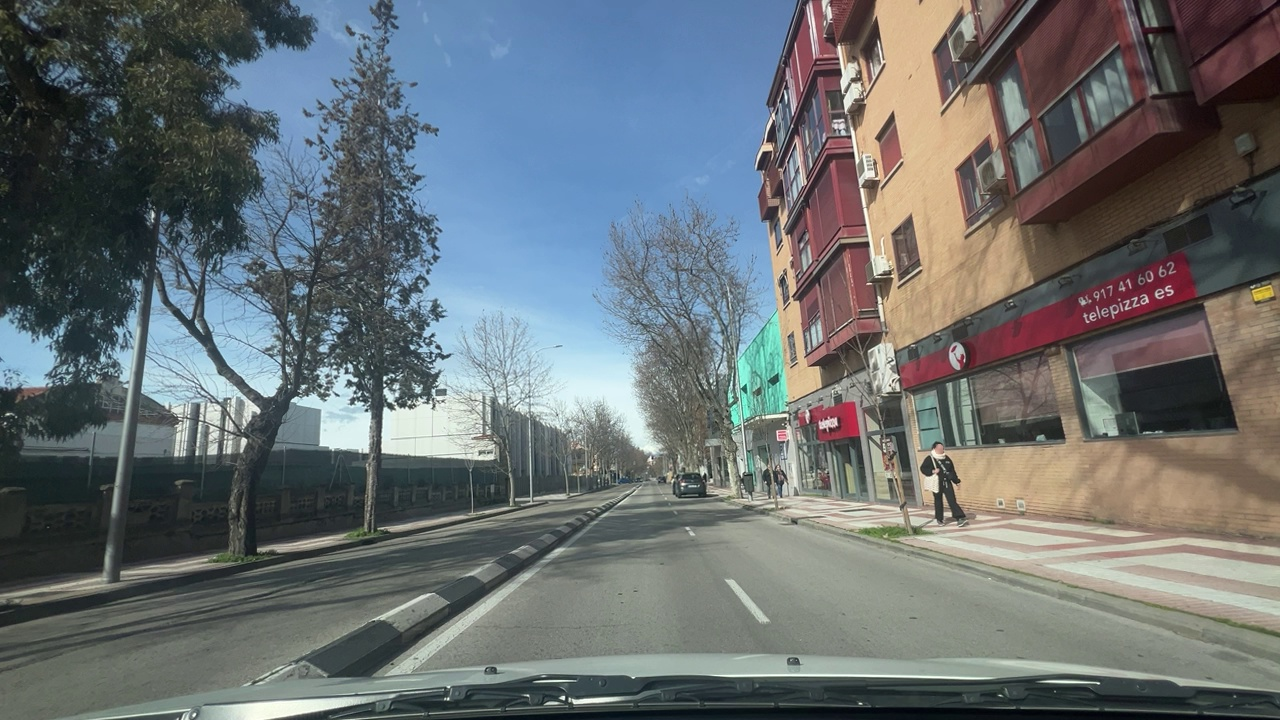
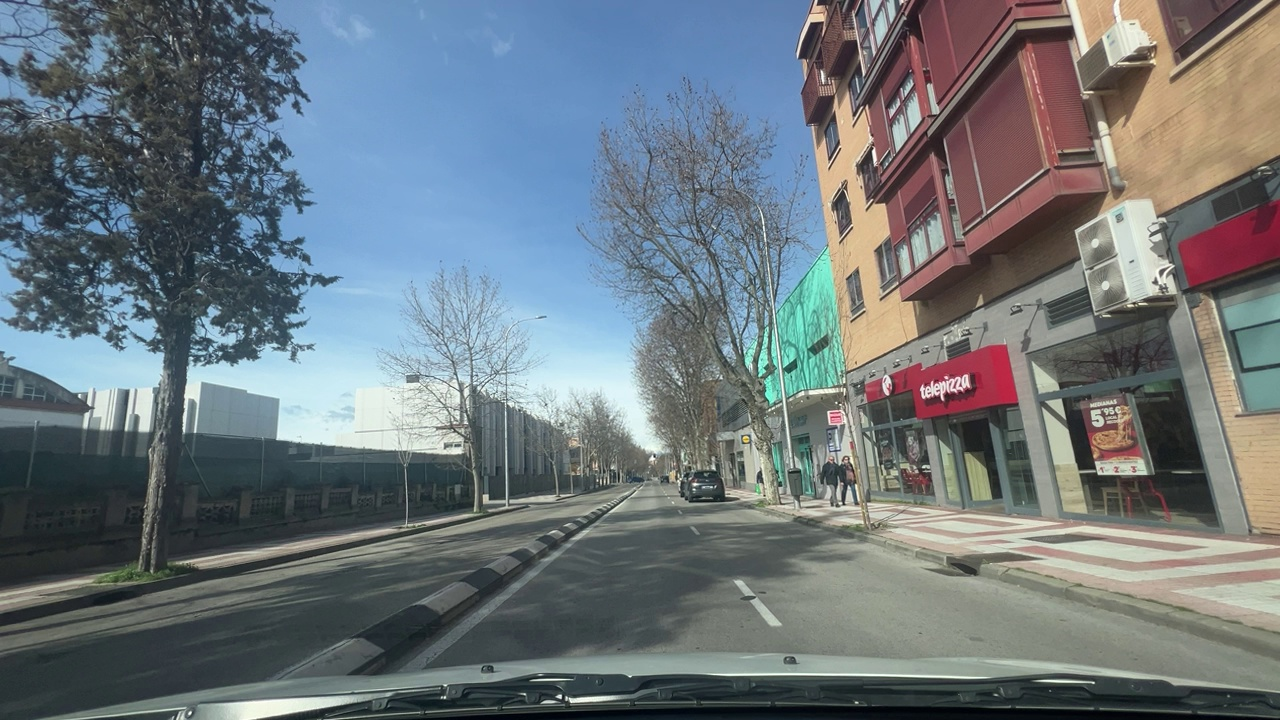
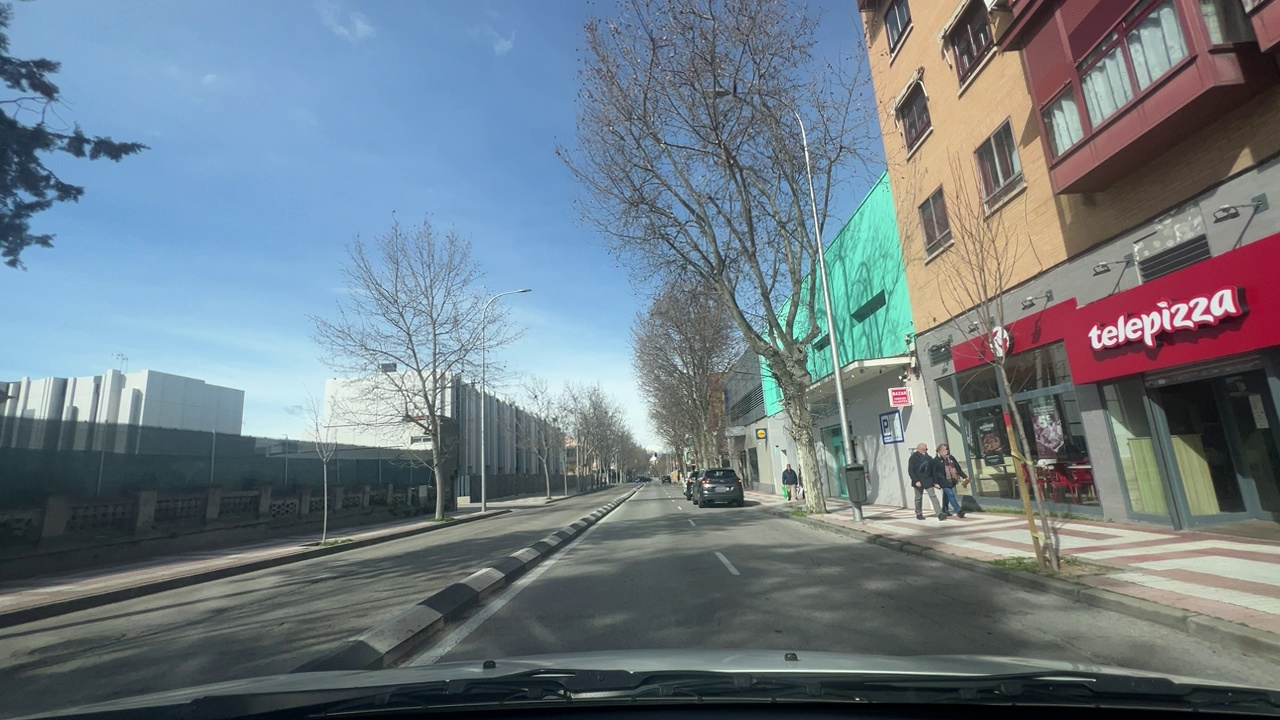
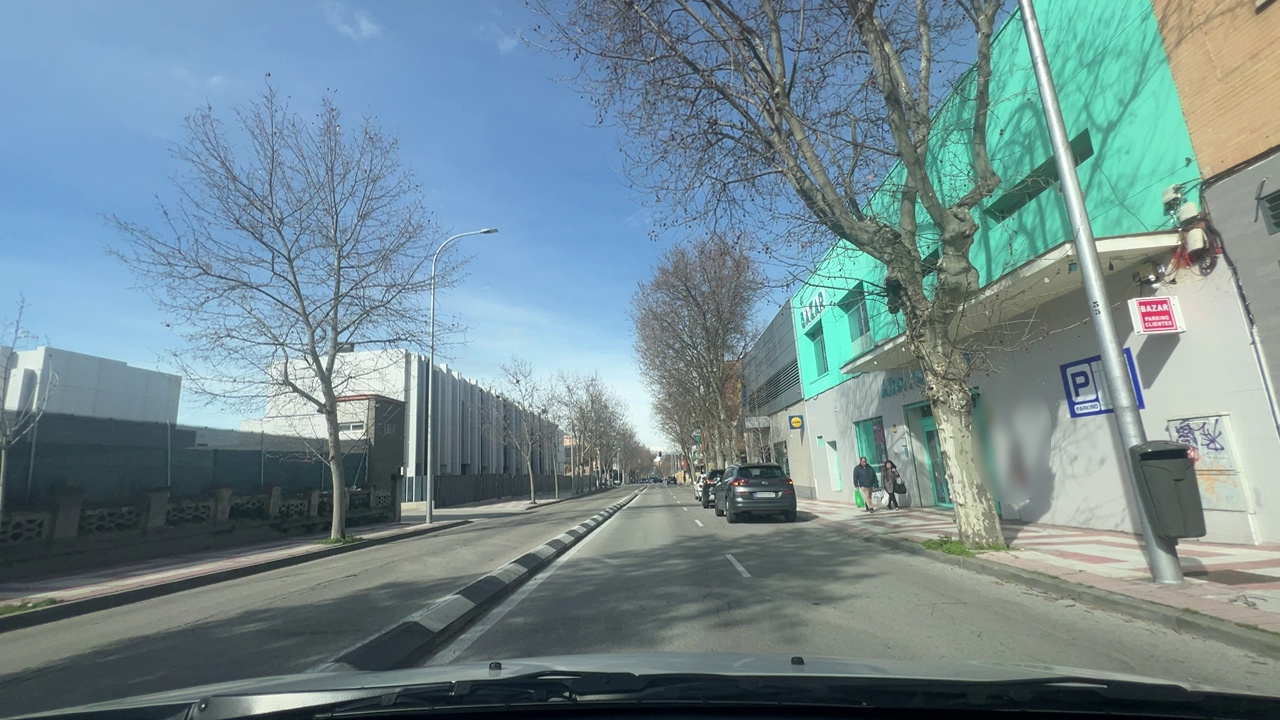
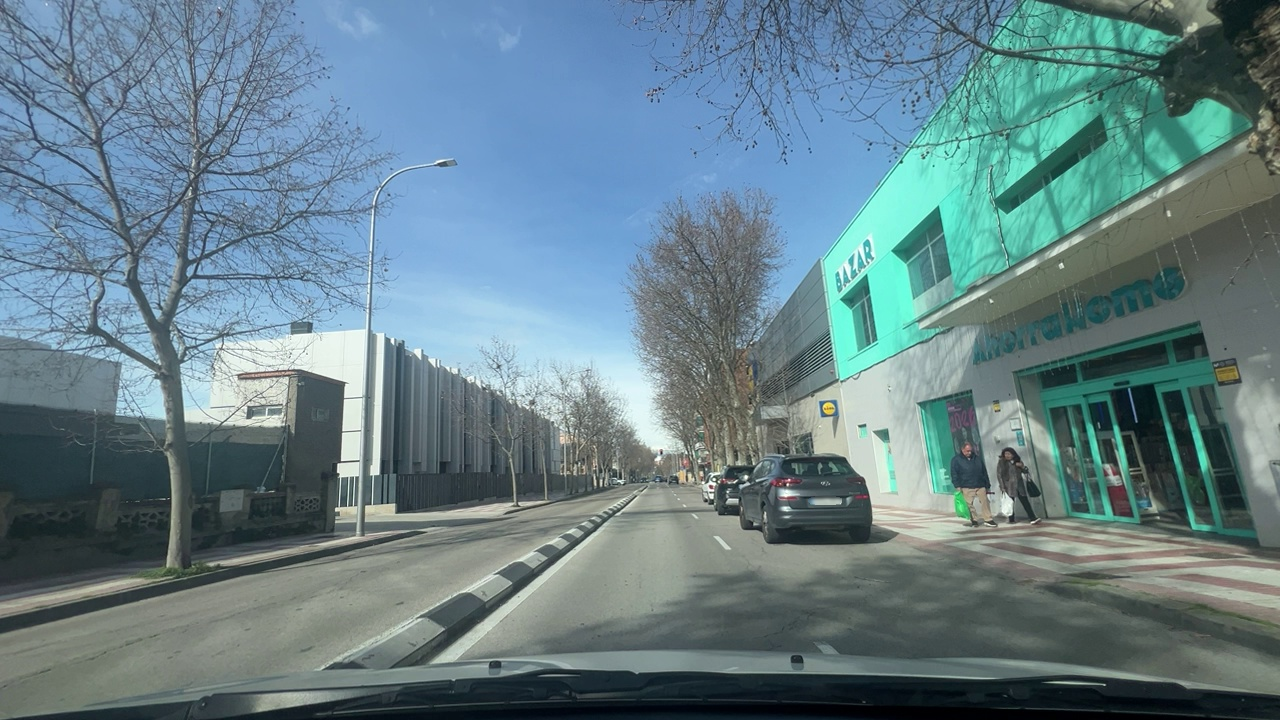
Situation: Lateral parked car
Question: Are vehicles present on the right side of the ego lane?
Answer: Yes
Reasoning: There are multiple cars parked on the right line to the ego vehicle.

Situation: Lateral parked car
Question: Are vehicles parked parallel or perpendicular to the roadway near the ego lane?
Answer: Yes
Reasoning: There are multiple cars parked in parallel to the ego vehicle lane.

Situation: Lateral parked car
Question: Does the environment indicate an urban road where curbside parking is permitted?
Answer: Yes
Reasoning: The ego vehicle is travelling in a urban street with people walking and street elements.

Situation: Lateral parked car
Question: Is the ego vehicle traveling in a middle lane with traffic lanes on both sides?
Answer: No
Reasoning: There is only one lane to the right with traffic on the same direction. The left lane has traffic but in the other direction

Situation: Lateral parked car
Question: Are vehicles present on the left side of the ego lane?
Answer: No
Reasoning: The left line is completly empty with no cars